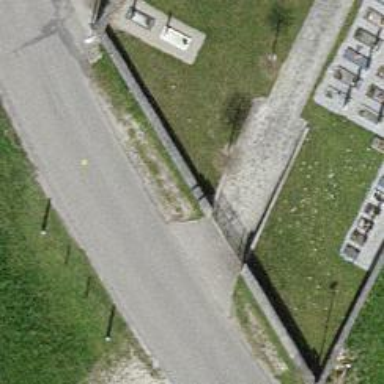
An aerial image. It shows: Gate.